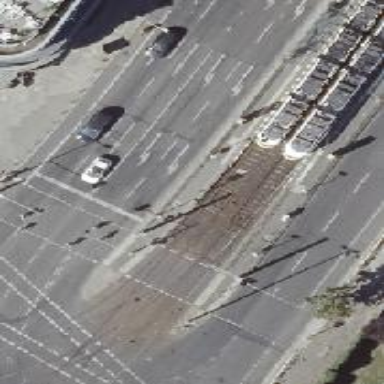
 specifically for trams. The platform has shelter."